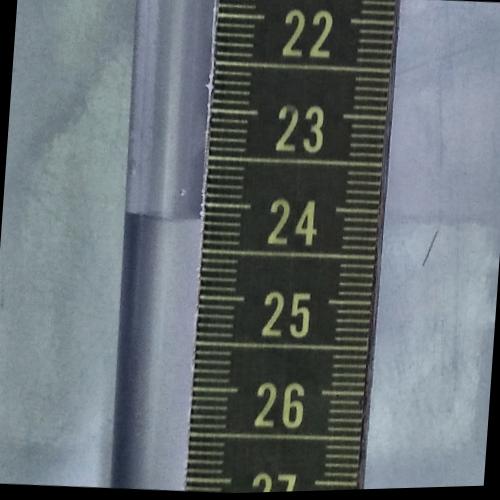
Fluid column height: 24.2 cm